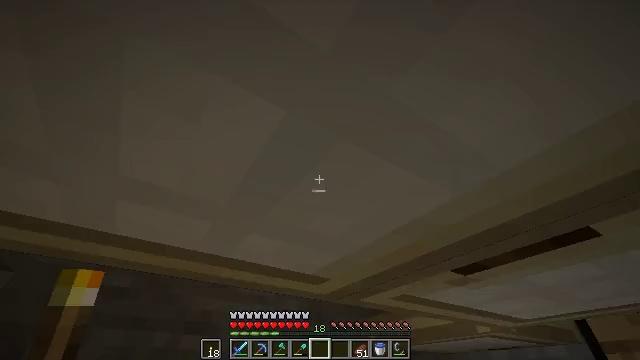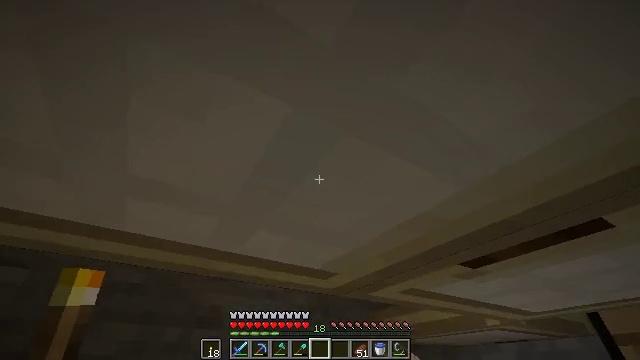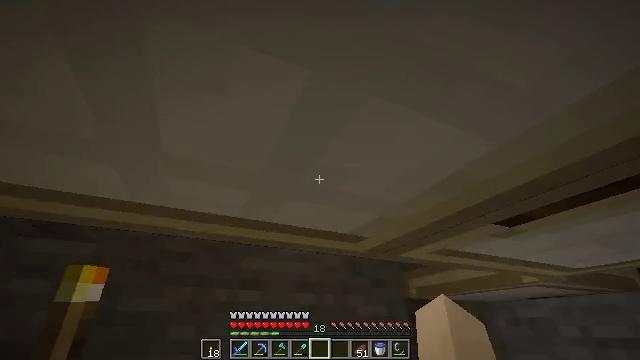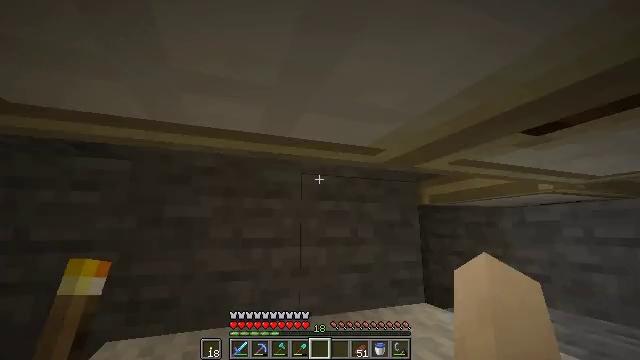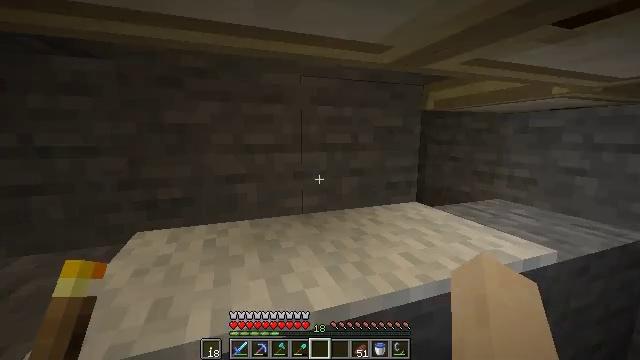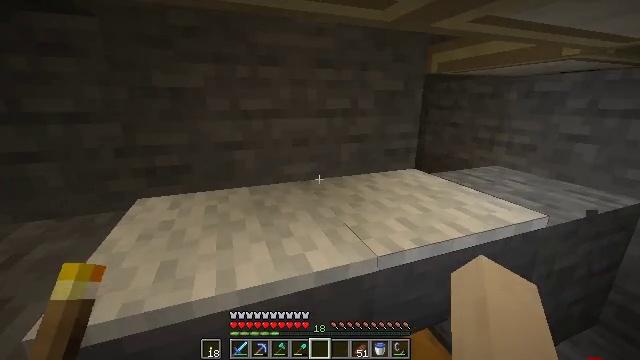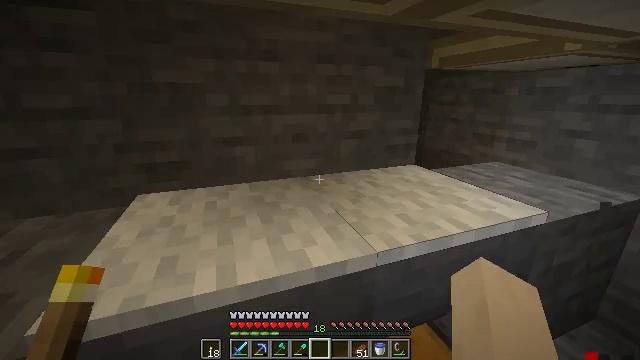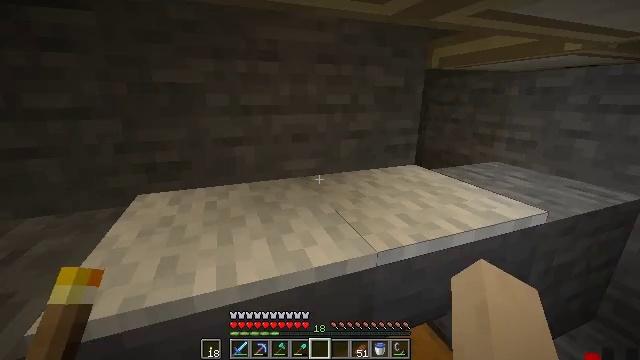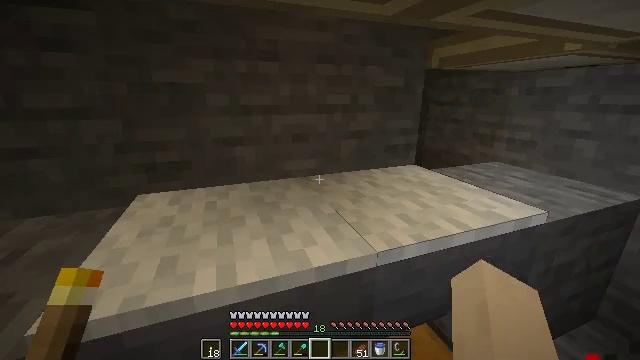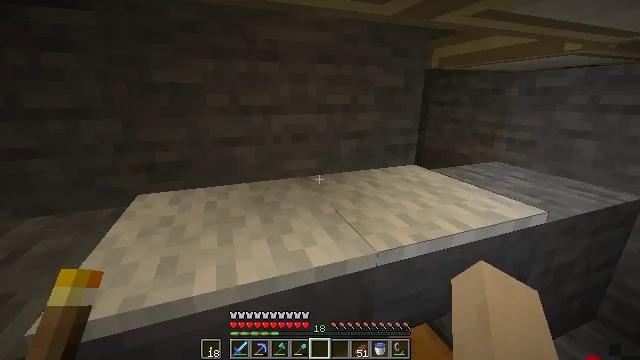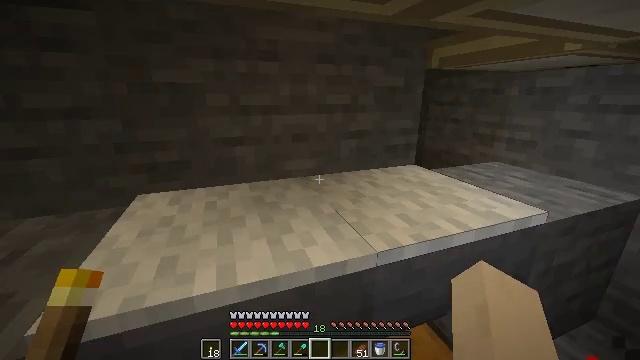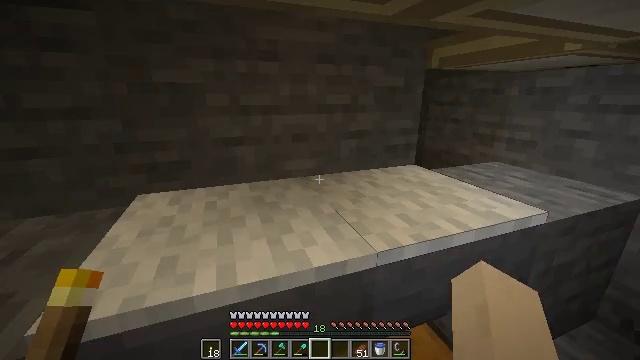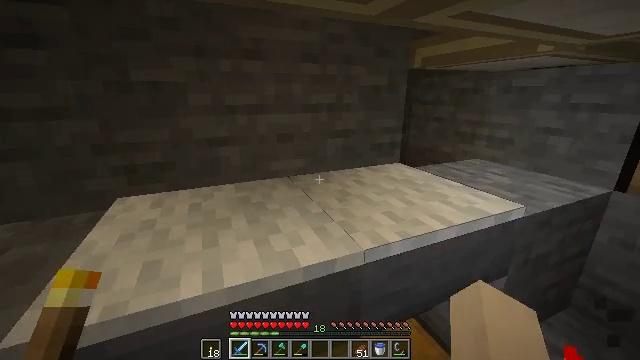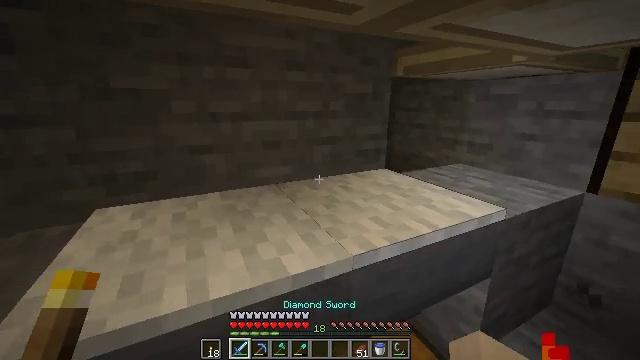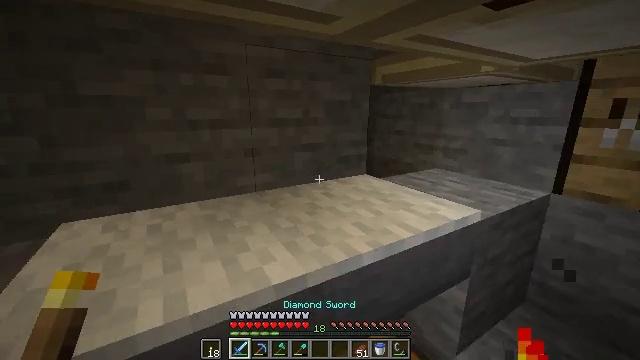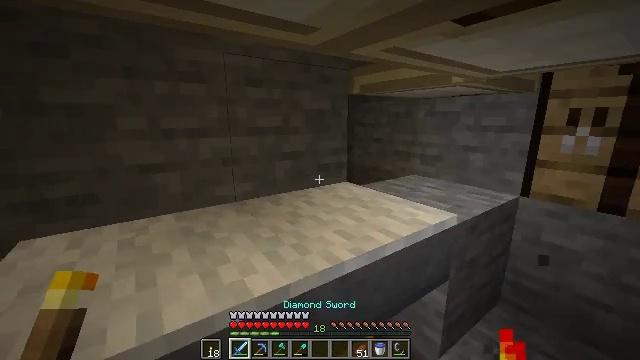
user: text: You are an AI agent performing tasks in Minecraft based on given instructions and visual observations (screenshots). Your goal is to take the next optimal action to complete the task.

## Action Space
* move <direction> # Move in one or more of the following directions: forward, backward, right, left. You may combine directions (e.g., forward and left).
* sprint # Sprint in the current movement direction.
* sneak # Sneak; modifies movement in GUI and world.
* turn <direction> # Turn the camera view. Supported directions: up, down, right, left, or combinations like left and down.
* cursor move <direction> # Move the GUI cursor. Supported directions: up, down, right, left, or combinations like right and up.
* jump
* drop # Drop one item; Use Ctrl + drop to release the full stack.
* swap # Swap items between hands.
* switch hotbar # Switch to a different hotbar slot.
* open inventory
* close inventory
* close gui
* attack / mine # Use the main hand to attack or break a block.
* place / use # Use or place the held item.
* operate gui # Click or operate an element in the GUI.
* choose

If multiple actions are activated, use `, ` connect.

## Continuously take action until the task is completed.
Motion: motion action
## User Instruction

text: Break down the birch trapdoor to collect it.
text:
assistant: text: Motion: turn left and down
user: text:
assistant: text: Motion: turn left and down
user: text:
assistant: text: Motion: turn left and down
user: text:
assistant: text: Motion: turn down
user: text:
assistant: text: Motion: turn down
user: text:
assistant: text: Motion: no_op
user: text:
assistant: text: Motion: no_op
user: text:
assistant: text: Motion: no_op
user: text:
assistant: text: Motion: no_op
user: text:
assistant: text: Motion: no_op
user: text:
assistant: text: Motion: no_op
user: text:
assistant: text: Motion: turn right, switch to hotbar 1
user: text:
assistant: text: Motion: turn right and up, switch to hotbar 1
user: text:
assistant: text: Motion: turn right and up, switch to hotbar 1
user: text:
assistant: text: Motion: turn right and up
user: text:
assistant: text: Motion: no_op
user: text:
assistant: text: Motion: turn right and up
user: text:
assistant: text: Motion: no_op
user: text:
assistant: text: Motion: turn right and up
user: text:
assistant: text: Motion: turn right and up
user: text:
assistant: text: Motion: no_op
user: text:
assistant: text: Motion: no_op
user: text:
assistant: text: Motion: no_op
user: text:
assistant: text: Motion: no_op
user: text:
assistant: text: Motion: no_op
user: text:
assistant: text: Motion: no_op
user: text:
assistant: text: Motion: no_op
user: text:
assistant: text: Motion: no_op
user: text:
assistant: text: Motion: no_op
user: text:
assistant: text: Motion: turn left